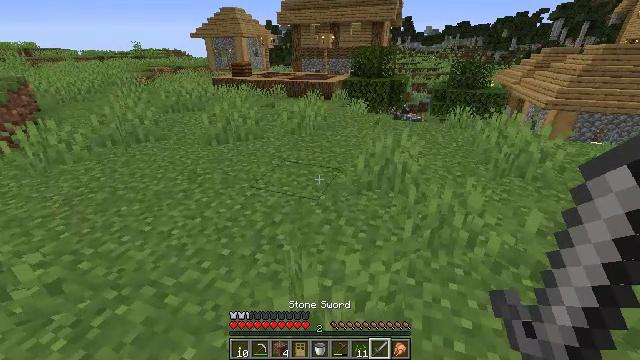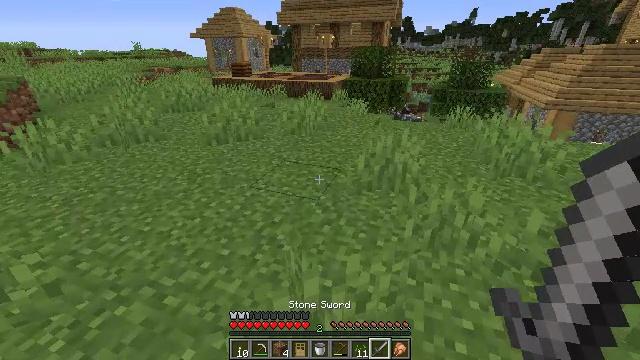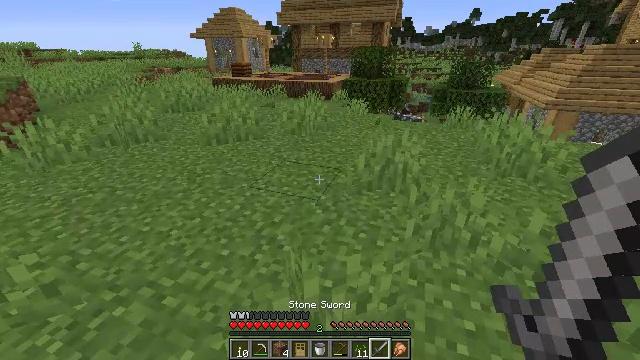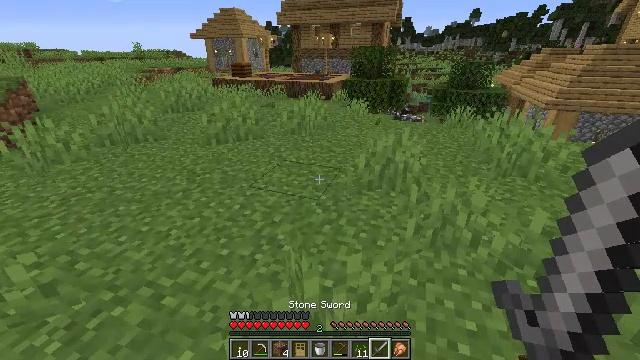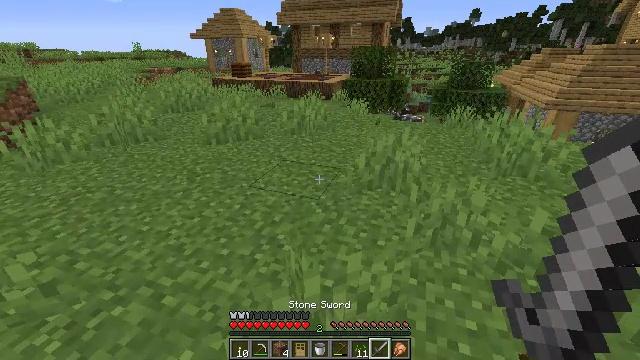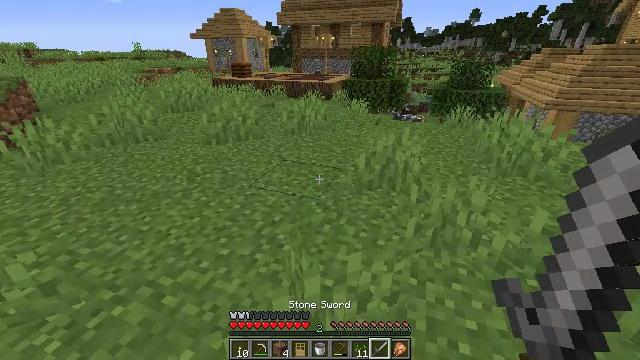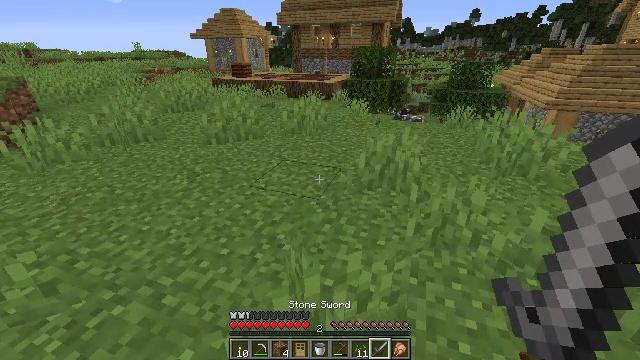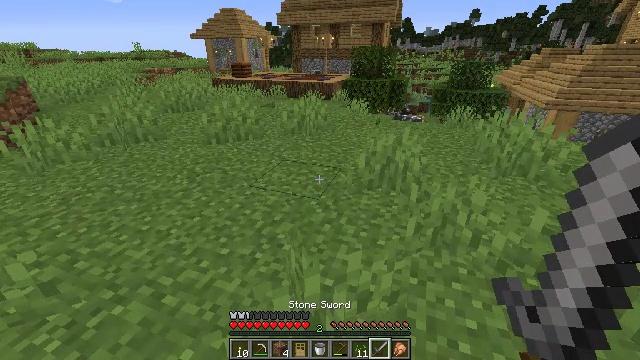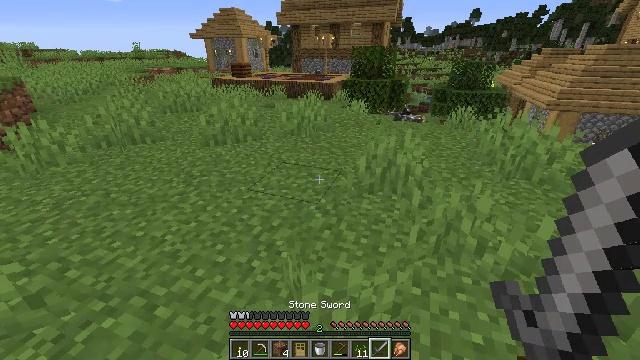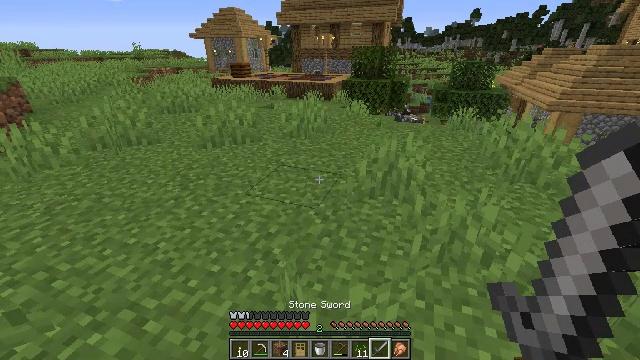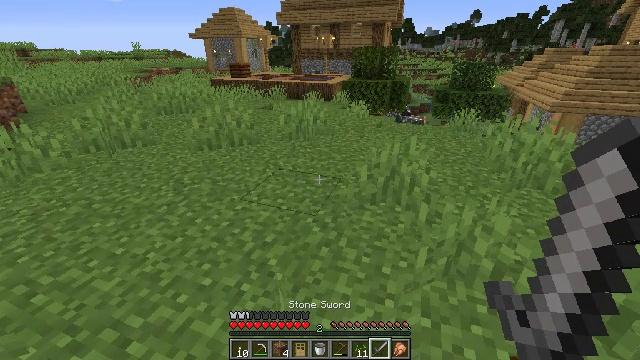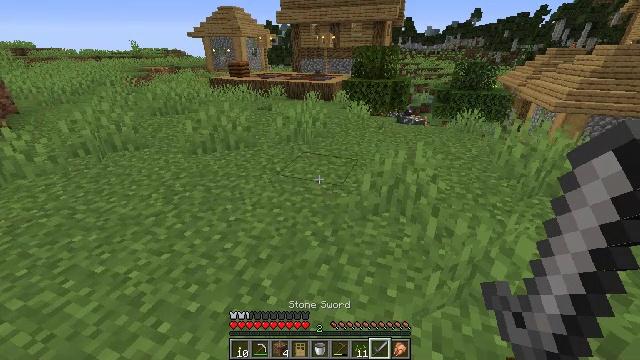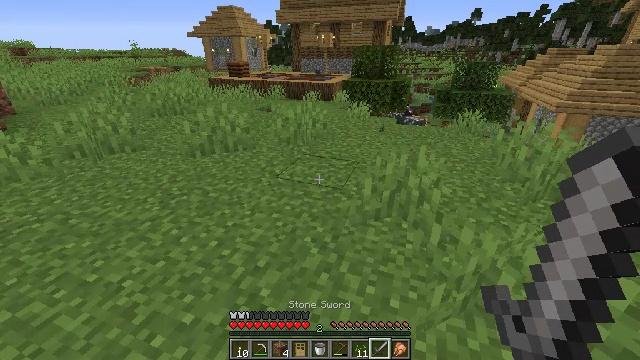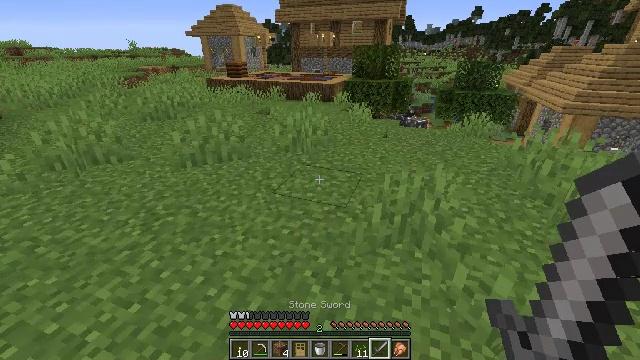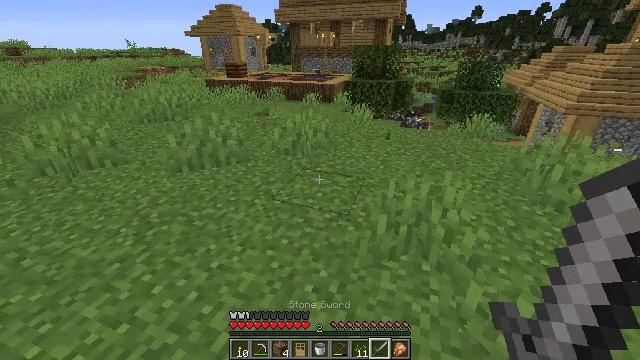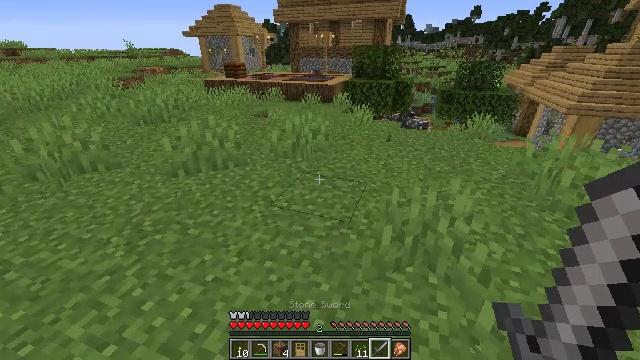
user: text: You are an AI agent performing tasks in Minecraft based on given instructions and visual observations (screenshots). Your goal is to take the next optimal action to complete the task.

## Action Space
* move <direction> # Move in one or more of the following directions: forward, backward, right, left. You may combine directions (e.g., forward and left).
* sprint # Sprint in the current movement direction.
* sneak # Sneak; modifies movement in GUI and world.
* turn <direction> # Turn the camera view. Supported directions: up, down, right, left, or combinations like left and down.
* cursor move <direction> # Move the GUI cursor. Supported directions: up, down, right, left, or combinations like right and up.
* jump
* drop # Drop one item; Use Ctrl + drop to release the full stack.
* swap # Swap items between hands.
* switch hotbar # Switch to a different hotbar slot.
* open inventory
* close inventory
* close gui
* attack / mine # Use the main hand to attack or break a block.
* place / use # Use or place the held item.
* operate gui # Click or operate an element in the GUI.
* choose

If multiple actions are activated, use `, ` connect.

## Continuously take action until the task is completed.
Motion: motion action
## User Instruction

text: Recycle the oak fence gate into your inventory.
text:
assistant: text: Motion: no_op
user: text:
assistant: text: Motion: no_op
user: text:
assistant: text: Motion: no_op
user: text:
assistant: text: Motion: no_op
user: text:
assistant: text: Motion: no_op
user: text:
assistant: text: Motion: no_op
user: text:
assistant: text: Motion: no_op
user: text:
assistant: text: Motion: move forward
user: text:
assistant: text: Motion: move forward
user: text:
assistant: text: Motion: move forward
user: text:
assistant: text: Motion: move forward
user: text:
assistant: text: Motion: move forward
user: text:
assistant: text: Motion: move forward
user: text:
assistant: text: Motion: move forward
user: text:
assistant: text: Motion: move forward
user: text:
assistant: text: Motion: move forward
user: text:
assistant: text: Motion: move forward
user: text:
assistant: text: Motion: move forward
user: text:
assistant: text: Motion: move forward
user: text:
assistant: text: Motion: move forward
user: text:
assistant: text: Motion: move forward
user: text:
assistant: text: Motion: move forward
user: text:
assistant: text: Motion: move forward
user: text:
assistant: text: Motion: move forward
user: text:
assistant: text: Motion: move forward
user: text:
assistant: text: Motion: move forward
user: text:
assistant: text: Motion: move forward
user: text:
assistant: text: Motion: move forward
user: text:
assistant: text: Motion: move forward
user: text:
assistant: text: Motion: move forward